Aerial crown-view tile of a tropical tree (Barro Colorado Island, Panama), acquired 20241216:
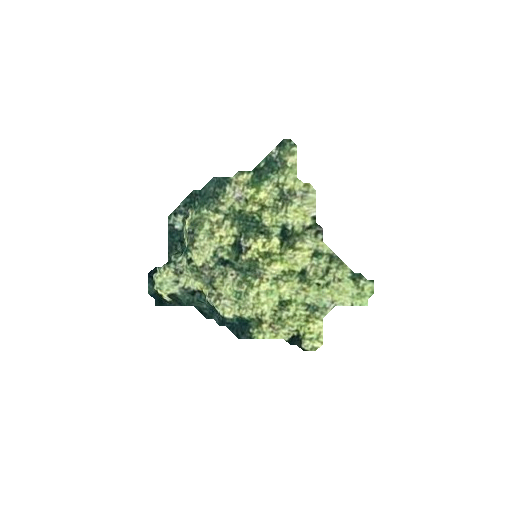
Species: Guatteria lucens
GBIF accepted scientific name: Guatteria lucens
Crown area: 37.776 m²